Aerial crown-view tile of a tropical tree (Barro Colorado Island, Panama), acquired 20250915:
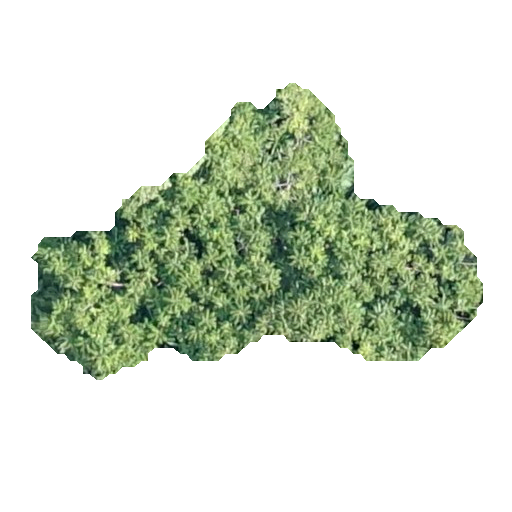
Species: Spondias mombin
GBIF accepted scientific name: Spondias mombin
Crown area: 110.11 m²